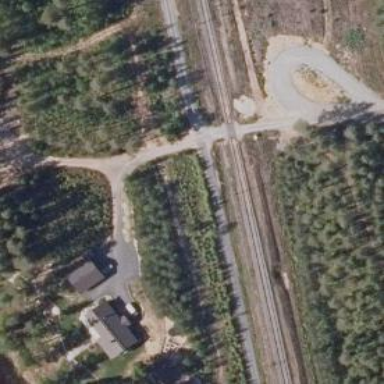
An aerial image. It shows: Level crossing with both lights and saltire in place.